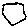
Label: hexagon